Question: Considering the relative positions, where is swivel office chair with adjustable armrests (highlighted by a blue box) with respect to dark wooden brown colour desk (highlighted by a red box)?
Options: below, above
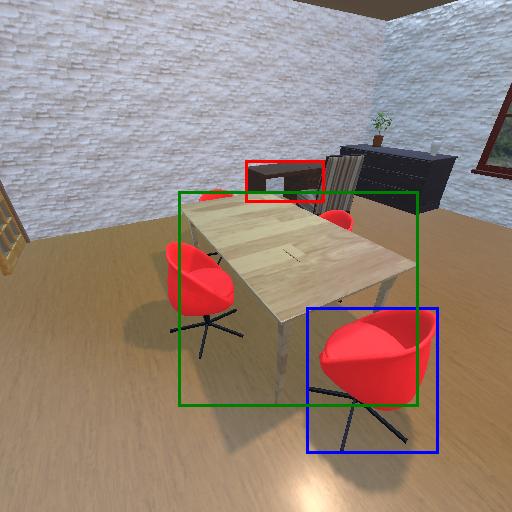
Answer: below